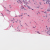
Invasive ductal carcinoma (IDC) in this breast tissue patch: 1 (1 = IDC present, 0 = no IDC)